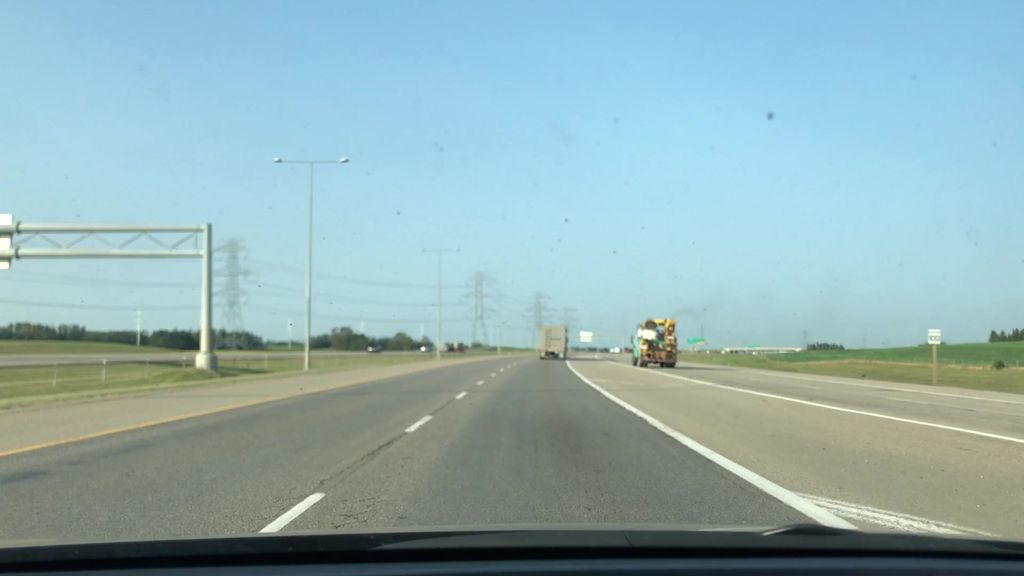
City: edmonton